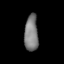
Tissue: lung
Cell type: Endothelial cells
Senescence score: 0.5758
Nuclear area (px): 486
Mean DAPI intensity: 125.751